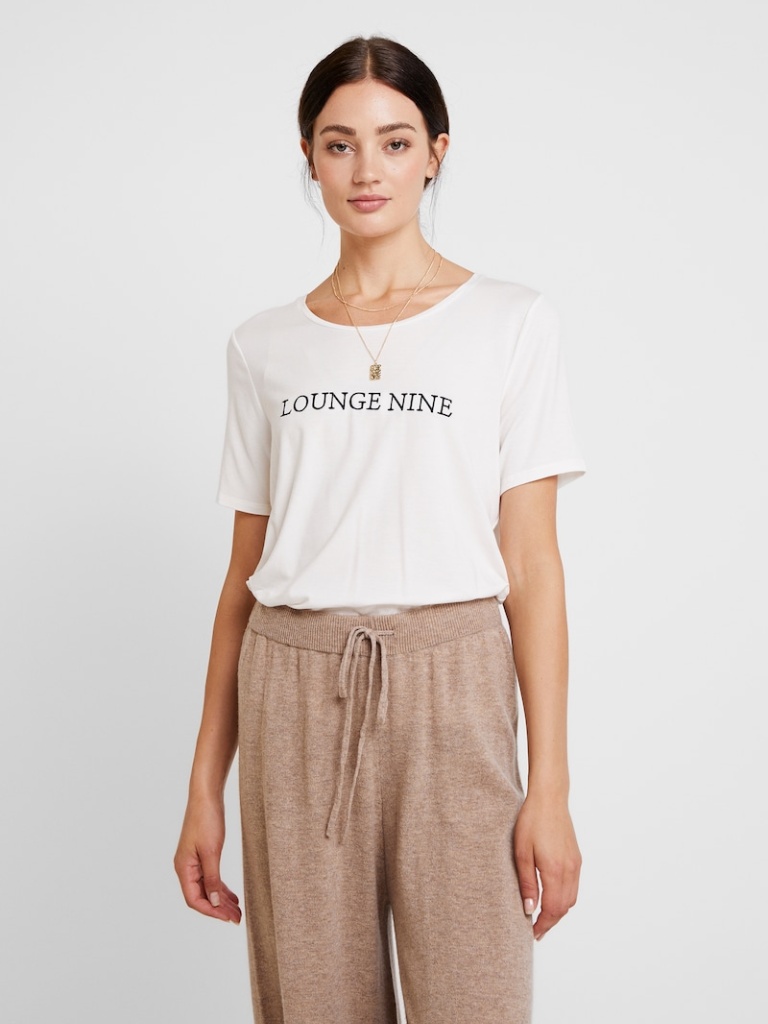
cotton relaxed short sleeve hip length Fully Tucked in crew t-shirt